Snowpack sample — Snodgrass Mountain, Crested Butte, Colorado (2/4/25, 12:06 PM MST)
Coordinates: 38.923, -106.968
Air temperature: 35 °F
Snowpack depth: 80 cm
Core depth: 80 cm
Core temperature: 32 °F
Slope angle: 14°, slope face: 78°
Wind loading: low
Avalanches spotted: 0
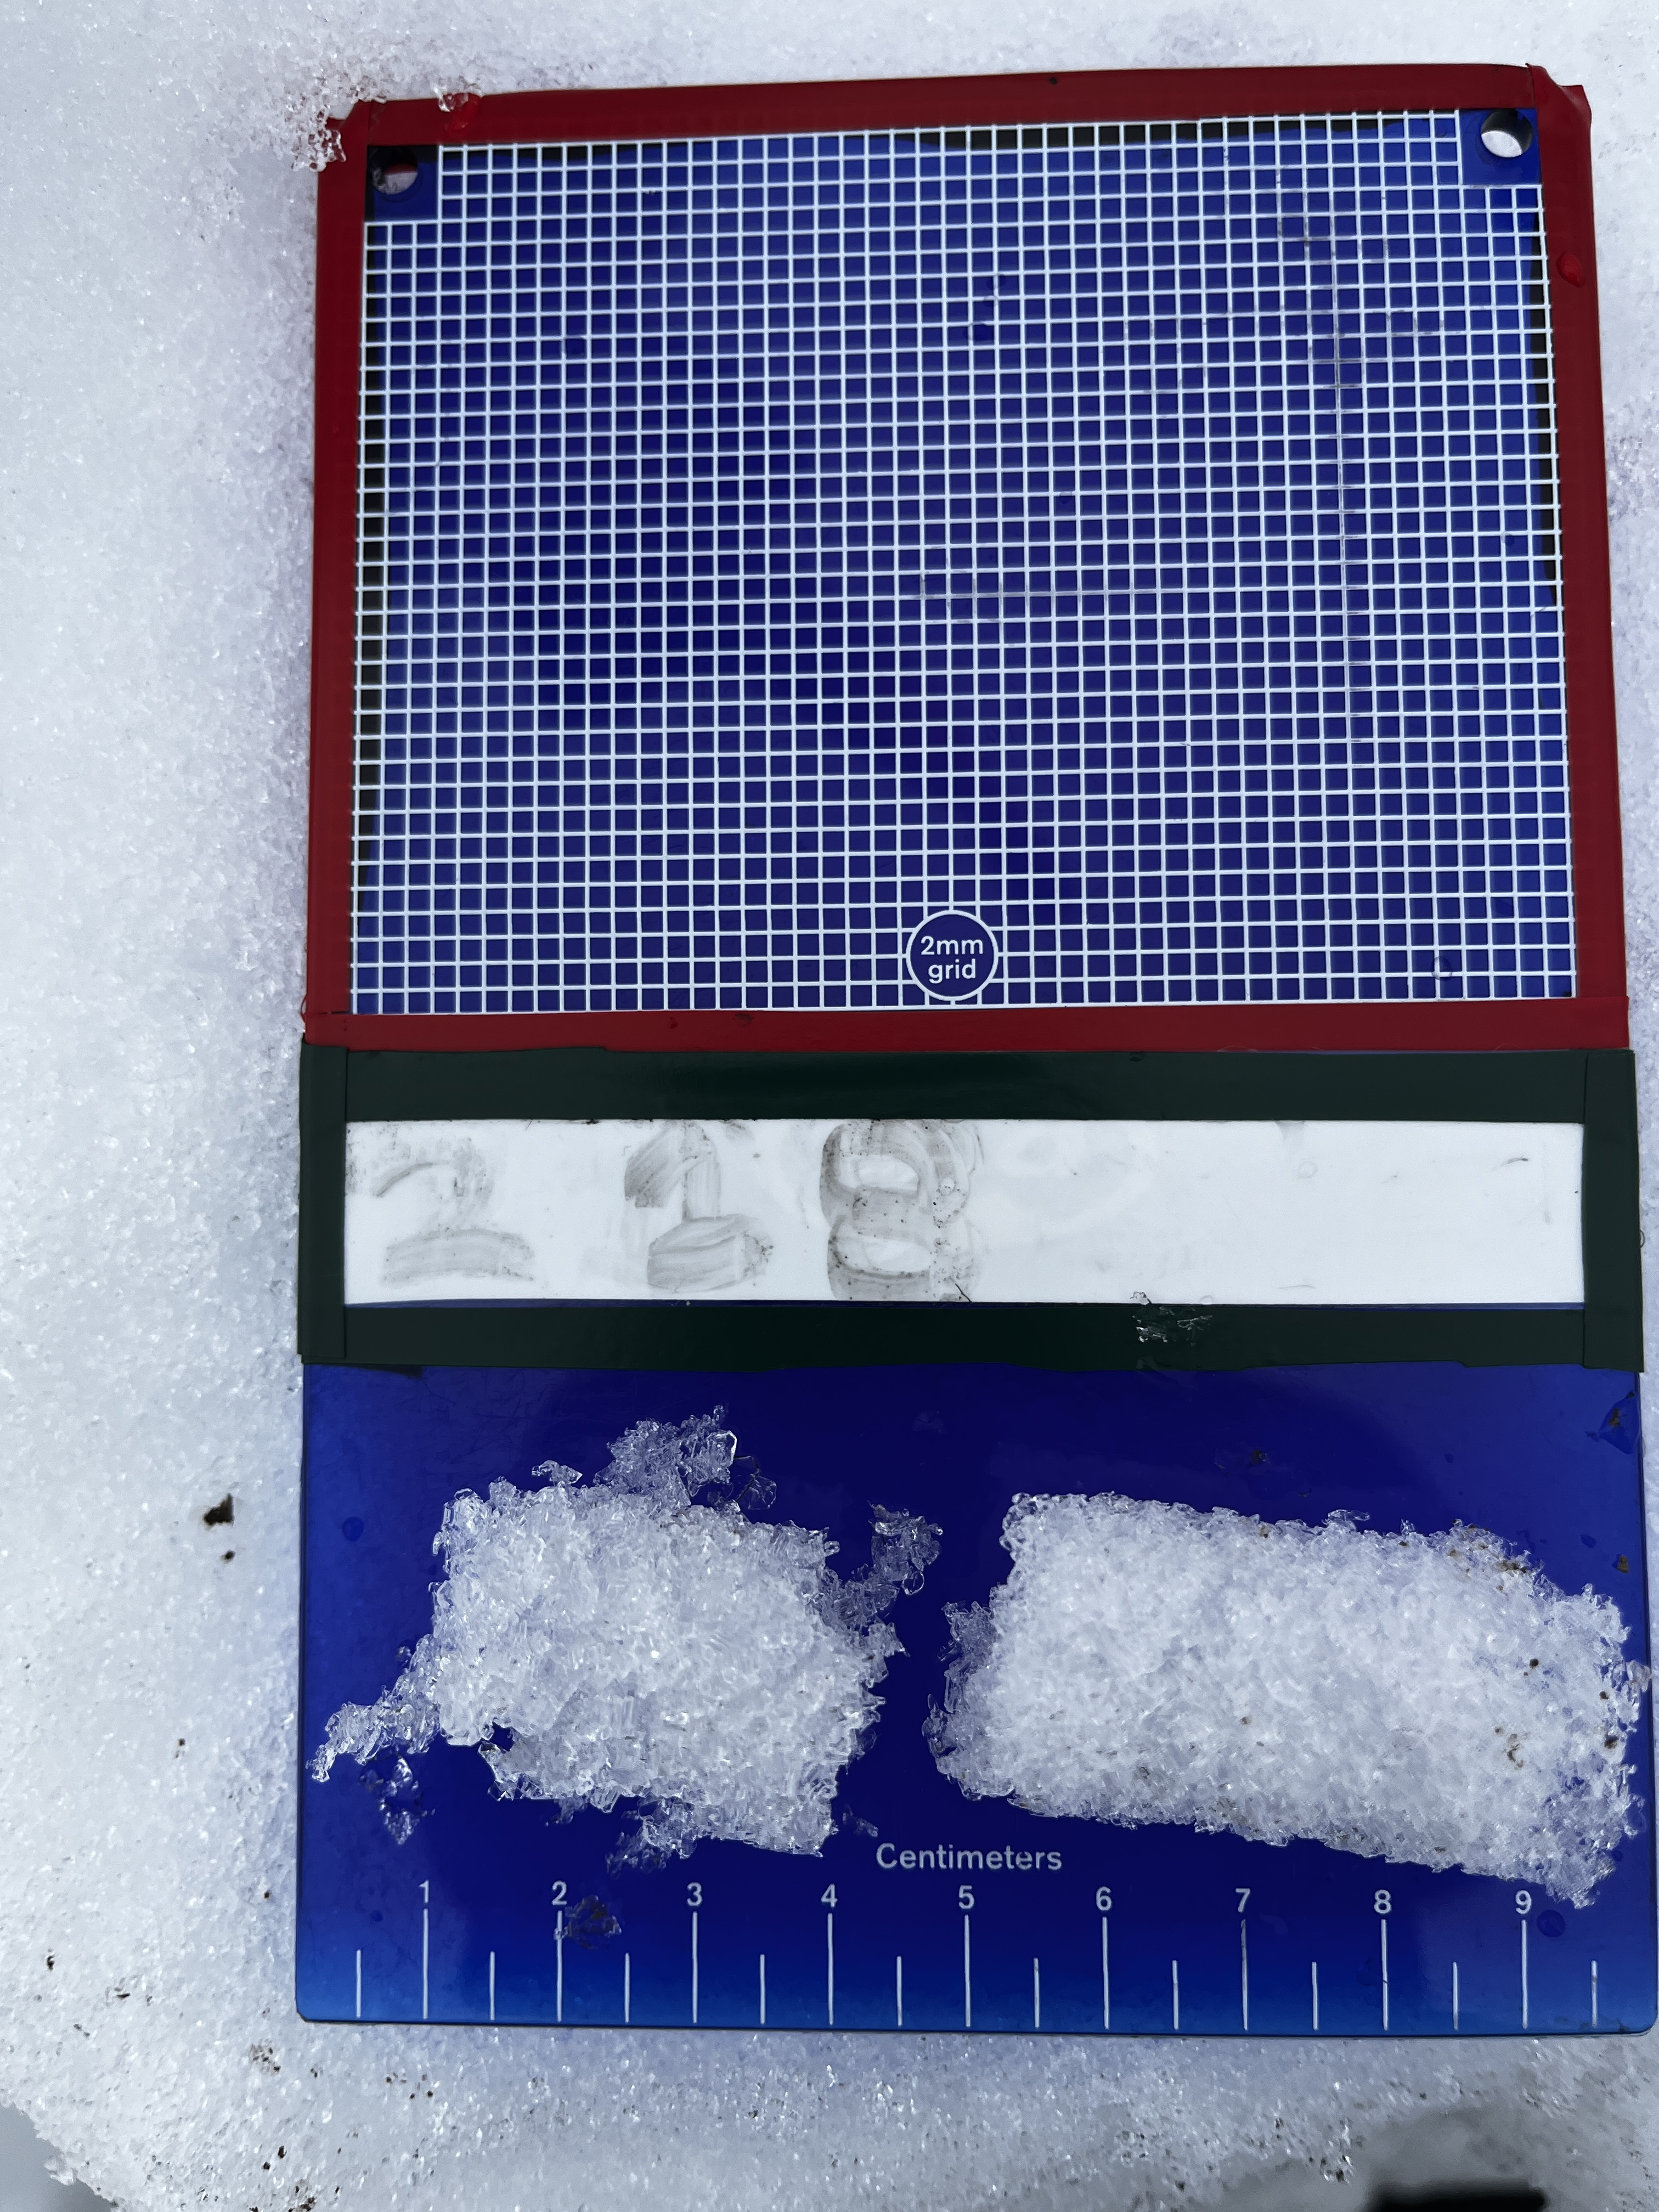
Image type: crystal_card
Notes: No avalanches nearby, unusually warm weather for the last month reported by residents, Collected 25 yards from treeline